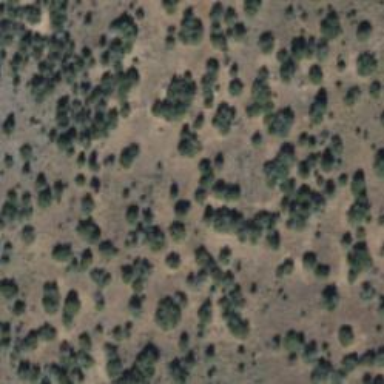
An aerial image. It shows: Area covered in scrub vegetation.